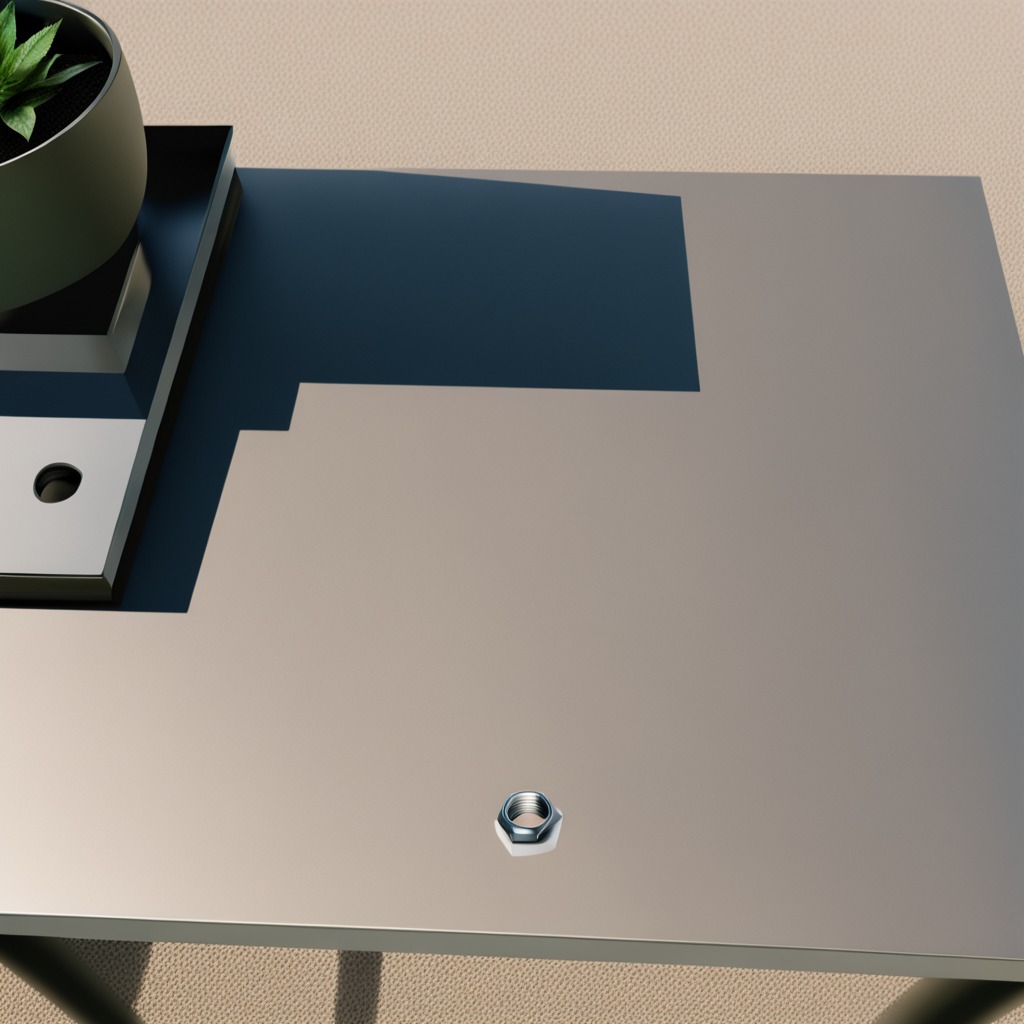
A metal nut is lying on the table in a temporary outdoor tool station.